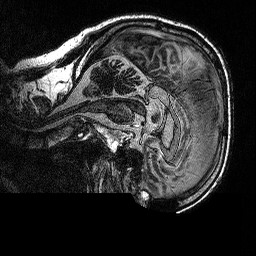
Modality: MP2RAGE
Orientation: sagittal
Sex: male
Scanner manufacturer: siemens
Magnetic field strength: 3 T
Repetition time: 5 s
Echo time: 0.00292 s